Field crop: maize
Growth stage: 2
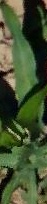
Species: maize